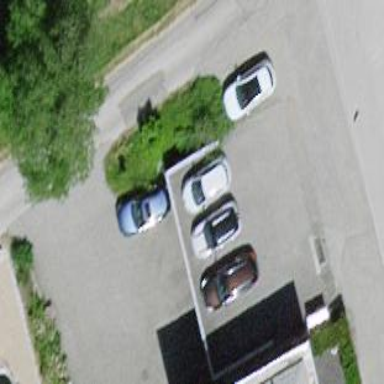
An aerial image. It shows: Group of garages.